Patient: sex M, age 74
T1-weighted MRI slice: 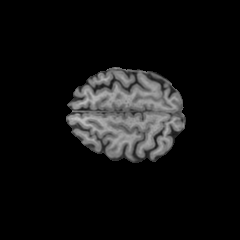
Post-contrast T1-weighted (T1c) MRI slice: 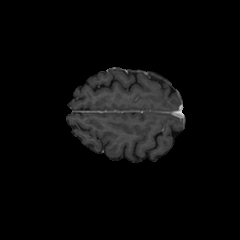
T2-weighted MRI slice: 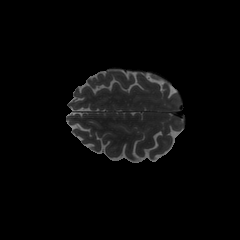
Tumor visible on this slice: no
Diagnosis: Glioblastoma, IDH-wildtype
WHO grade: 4